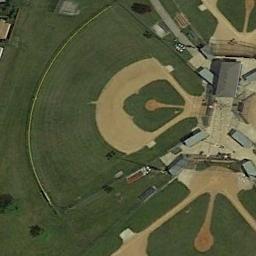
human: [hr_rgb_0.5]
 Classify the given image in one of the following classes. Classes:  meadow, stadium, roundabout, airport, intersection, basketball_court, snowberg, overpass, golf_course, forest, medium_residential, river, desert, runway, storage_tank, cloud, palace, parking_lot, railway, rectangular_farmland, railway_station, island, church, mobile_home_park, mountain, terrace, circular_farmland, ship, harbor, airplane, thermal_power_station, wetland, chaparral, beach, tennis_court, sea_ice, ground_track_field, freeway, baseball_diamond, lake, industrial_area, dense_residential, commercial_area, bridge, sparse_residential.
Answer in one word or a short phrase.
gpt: baseball_diamond